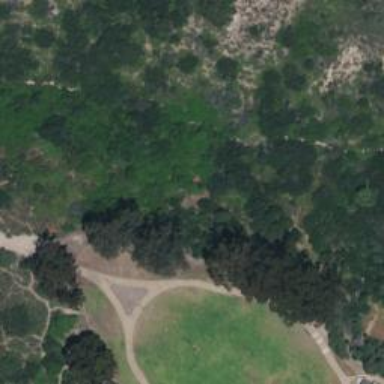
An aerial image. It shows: Park.